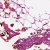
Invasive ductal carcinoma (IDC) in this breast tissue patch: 0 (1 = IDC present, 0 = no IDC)